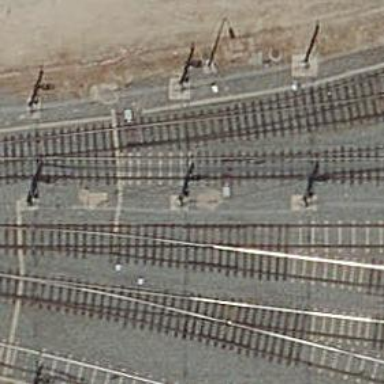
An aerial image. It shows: Yard with electrified contact line.